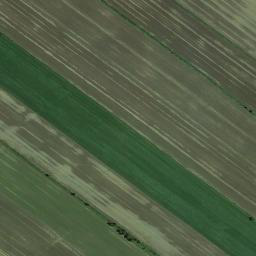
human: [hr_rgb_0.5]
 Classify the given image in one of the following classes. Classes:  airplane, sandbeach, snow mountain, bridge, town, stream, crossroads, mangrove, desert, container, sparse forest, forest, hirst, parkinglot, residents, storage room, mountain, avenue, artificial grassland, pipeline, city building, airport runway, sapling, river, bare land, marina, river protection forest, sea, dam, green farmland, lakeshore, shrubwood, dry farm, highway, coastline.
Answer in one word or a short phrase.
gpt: green farmland